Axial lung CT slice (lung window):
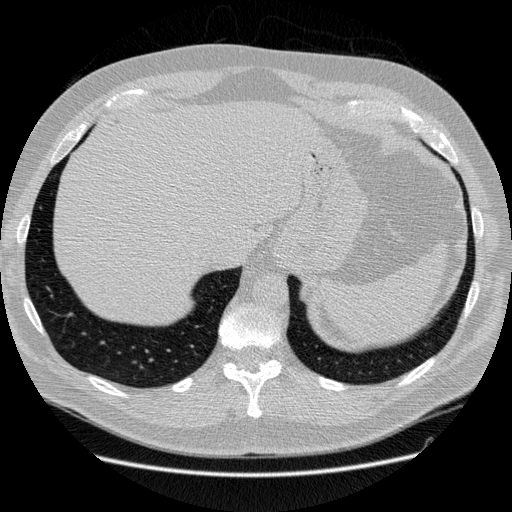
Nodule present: no